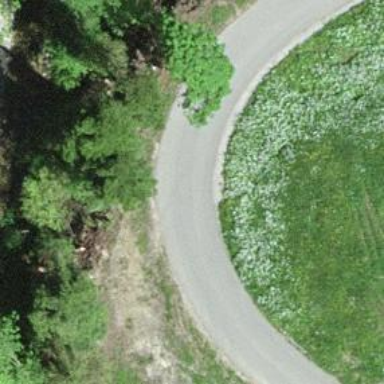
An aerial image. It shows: Unclassified road.